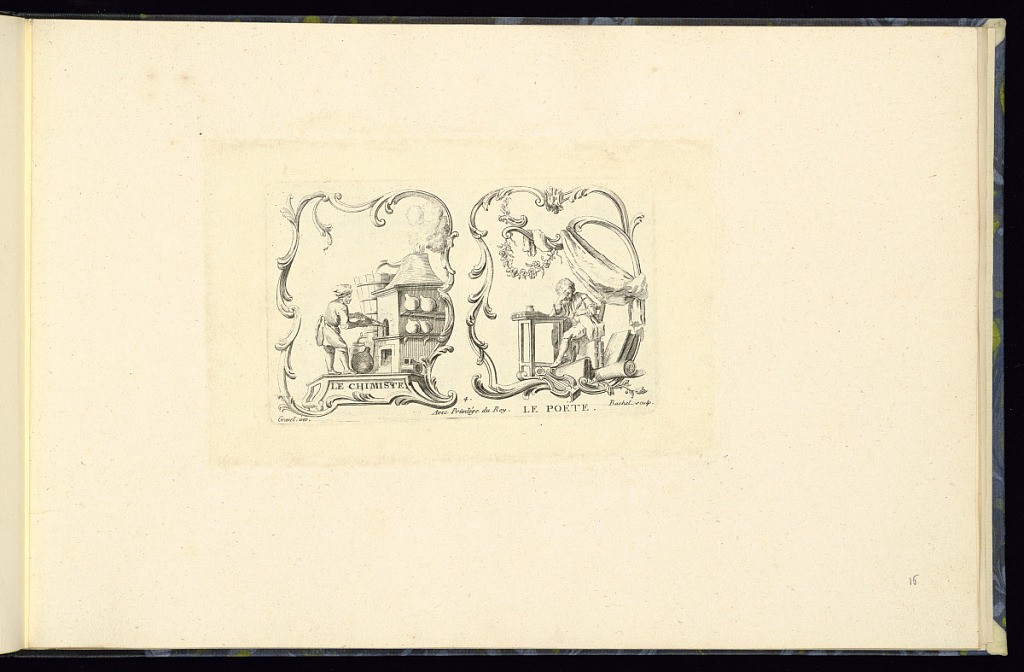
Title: LE CHIMISTE / LE POËTE
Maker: Jacques Bacheley, French, 1712 – 1781
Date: mid- 18th–late 18th century
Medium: Etching on paper
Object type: Print
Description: Fourth plate from a series of fifteen depicting children and the sciences, framed within decorative rococo cartouches, two per plate, side-by-side. The series is incomplete here. The left-hand scene shows a boy working at a furnace. The title is lettered along the bottom within the cartouche. The right-hand scene shows a boy sitting a table with his head in his hands, holding a quill, books, and a lyre at his feet. The title is lettered below the cartouche. The plate is signed and numbered.